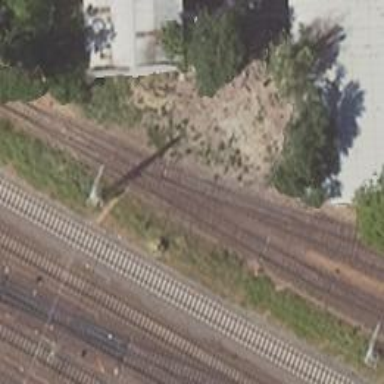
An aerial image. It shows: Railway switch.